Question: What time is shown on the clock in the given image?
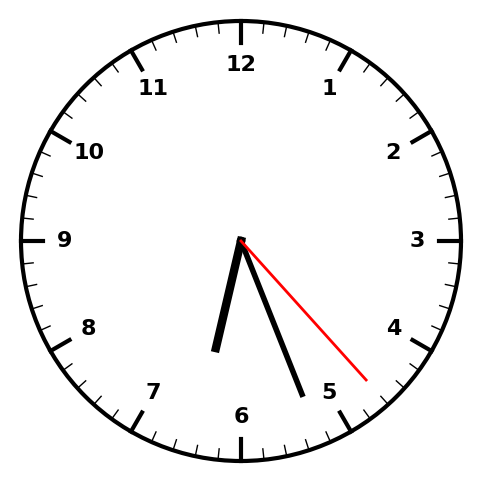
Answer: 06:26:23